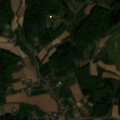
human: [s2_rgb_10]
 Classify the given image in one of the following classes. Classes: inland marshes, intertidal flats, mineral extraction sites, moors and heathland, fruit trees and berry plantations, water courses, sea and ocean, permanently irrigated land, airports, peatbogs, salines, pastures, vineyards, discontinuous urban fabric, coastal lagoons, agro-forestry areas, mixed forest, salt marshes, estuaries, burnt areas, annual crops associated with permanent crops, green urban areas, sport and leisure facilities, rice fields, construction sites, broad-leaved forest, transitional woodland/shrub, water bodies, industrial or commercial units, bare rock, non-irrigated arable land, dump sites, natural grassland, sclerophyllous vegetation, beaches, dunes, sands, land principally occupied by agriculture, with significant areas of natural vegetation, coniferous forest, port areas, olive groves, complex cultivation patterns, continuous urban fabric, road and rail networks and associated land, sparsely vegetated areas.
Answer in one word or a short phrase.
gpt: non-irrigated arable land, complex cultivation patterns, broad-leaved forest